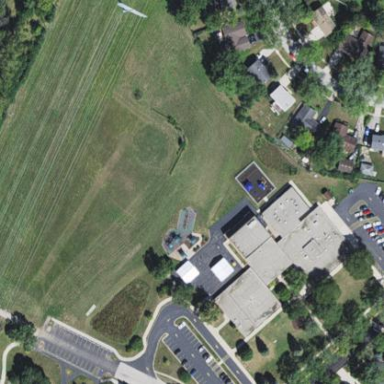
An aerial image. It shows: School.